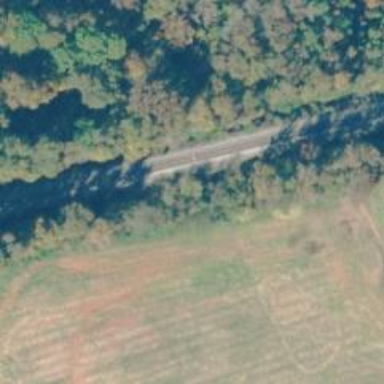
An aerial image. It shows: Culvert tunnel.